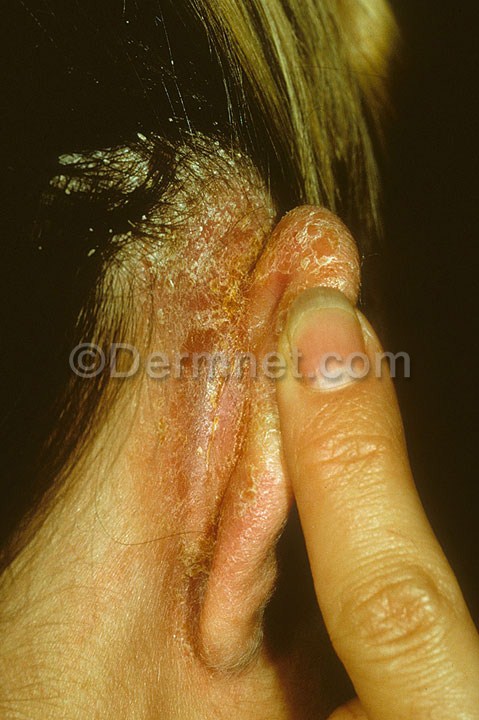
Disease: Psoriasis pictures Lichen Planus and related diseases